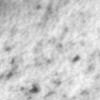
Label: no_change